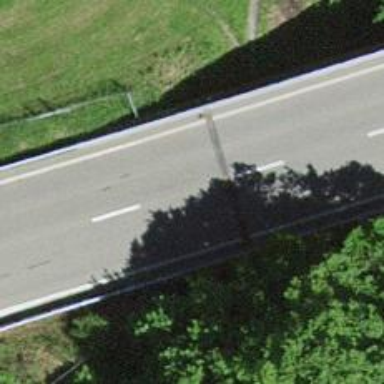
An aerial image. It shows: Asphalt road designated as trunk highway.